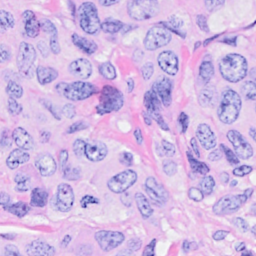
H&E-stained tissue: Breast